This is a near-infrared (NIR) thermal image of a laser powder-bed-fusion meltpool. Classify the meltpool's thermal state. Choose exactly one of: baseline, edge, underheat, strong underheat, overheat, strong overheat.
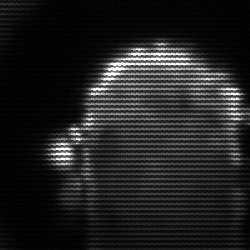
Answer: baseline